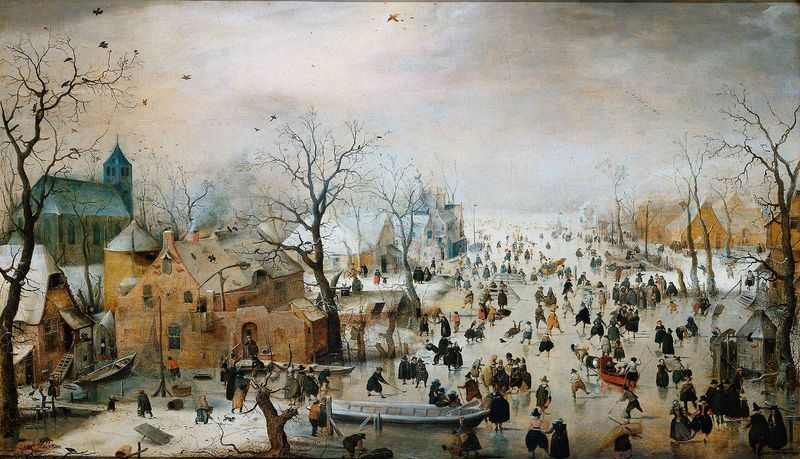
Titel: Winterlandschaft mit Schlittschuhläufern
Künstler: Hendrick Avercamp
Standort: Amsterdam
Institution: Rijksmuseum
Schlagwörter: baum, blau, gemälde, himmel, mann, vogel, wasser, weiß, wolken, bäume, dreieck, fluss, frauen, gelb, grün, kirchturm, landschaft, menschen, ocker, see, stadt, äste, braun, fenster, frau, grau, licht, männer, orange, schwarz, tür, dach, eis, gebäude, haus, rot, schnee, tiere, wolke, beige, fest, leute, holland, niederlande, öl, ast, gracht, horizont, häuser, kalt, vögel, brücke, kanal, kirche, rauch, gold, realismus, kind, personen, boot, boote, fliegen, genre, kahn, kinder, turm, schiff, schiffe, bogen, ort, perspektive, dorf, kahl, weis, winter, treiben, figuren, staffage, spielen, tor, stadtansicht, spiel, berlin, türme, geäst, rinde, schräge, winterlandschaft, breugel, breughel, schlitten, schlittschuhlaufen, baumstumpf, bruegel, brueghel, winterbild, gefroren, prag, bewohner, schlittschuh, schlittschuhe, eislauf, eislaufen, bosch, kanla, kirchturn, gefrorem, genre szene, hieronimus bosch, minusgrade, pieter brueghel, schlttschuhfahren, schnee und eis, vlögel, eislaufbahn, oostkamk